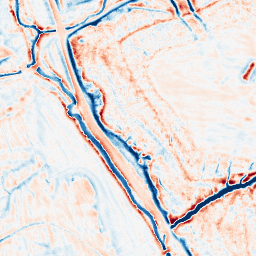
Category: edge_preserving
Decomposition family: bilateral
Decomposition parameters: d: 15
sigma_color: 100
sigma_space: 25
Upsampling method: lanczos
Upsampling parameters: scale: 8
Upsampling scale: 8